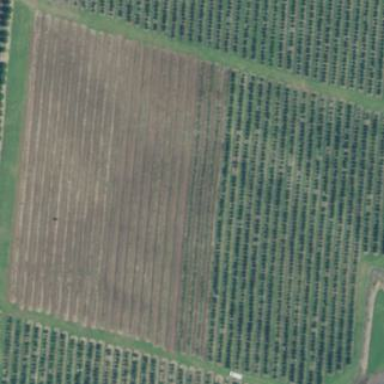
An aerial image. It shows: Orchard.